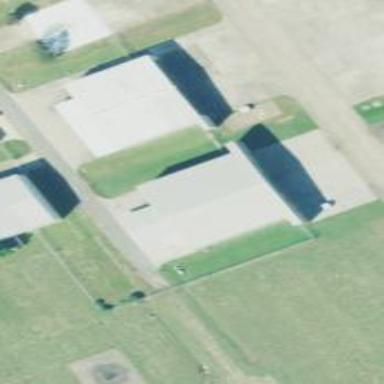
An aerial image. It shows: Gabled roof hangar building at the airport.